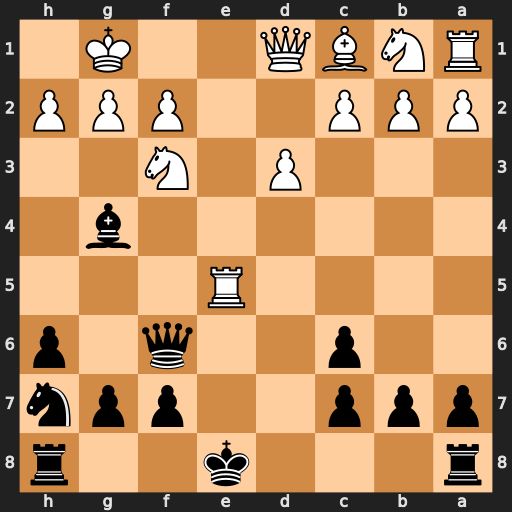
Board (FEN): r3k2r/ppp2ppn/2p2q1p/4R3/6b1/3P1N2/PPP2PPP/RNBQ2K1
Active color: b
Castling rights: kq
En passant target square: -
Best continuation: Qxe5 Nxe5 Bxd1